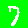
Digit: 7